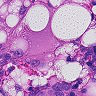
Metastatic tissue present: yes